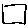
Label: square